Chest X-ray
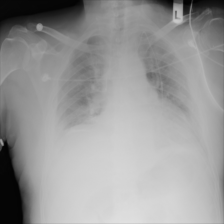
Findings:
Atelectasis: negative
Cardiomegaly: positive
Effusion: negative
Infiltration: positive
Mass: negative
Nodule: negative
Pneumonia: negative
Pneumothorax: negative
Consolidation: negative
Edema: negative
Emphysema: negative
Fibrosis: negative
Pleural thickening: positive
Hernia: negative